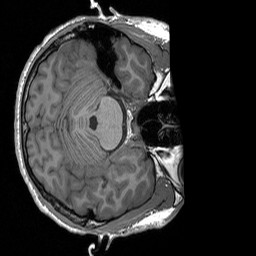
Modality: T1w
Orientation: axial
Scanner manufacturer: siemens
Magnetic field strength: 3 T
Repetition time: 1.76 s
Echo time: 0.0022 s